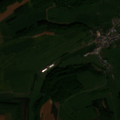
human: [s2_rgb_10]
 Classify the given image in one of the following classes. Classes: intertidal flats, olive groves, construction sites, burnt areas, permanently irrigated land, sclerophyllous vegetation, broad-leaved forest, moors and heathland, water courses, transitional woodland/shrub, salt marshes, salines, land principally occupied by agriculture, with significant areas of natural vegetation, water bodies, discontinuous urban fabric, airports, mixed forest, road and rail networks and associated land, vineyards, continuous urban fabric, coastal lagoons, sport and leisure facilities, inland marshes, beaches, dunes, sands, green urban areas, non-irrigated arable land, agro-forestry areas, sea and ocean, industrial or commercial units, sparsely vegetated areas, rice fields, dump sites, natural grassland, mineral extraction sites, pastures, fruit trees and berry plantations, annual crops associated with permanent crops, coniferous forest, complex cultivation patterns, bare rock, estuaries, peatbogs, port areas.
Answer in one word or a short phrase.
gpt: non-irrigated arable land, pastures, land principally occupied by agriculture, with significant areas of natural vegetation, coniferous forest, mixed forest